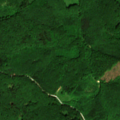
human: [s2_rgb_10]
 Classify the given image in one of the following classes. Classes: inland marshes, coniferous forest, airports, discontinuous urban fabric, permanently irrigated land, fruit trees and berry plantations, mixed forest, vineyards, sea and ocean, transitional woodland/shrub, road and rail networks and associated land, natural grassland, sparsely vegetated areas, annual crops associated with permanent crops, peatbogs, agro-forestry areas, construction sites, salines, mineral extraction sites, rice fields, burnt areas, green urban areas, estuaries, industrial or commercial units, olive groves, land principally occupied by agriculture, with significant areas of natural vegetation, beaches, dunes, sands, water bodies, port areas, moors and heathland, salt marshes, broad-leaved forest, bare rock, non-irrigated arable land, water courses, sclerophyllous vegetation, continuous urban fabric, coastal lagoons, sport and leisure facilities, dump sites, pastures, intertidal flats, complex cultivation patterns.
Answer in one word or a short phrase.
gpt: broad-leaved forest